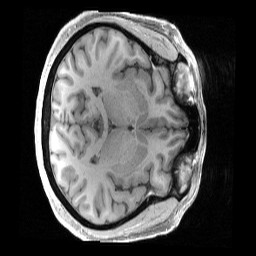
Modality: T1w
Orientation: axial
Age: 43
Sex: female
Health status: ill
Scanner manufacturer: siemens
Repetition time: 2.4 s
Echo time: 0.00231 s